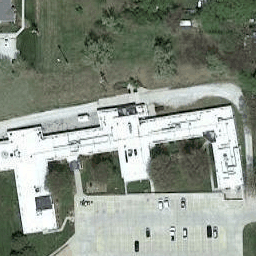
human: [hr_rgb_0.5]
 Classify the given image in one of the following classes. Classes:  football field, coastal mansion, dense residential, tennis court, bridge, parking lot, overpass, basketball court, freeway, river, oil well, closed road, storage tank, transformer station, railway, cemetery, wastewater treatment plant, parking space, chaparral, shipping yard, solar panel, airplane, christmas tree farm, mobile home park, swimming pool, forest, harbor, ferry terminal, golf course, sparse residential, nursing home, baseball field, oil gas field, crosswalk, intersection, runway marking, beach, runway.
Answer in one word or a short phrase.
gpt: nursing home